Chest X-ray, PA view. Patient: 73 years old, sex M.
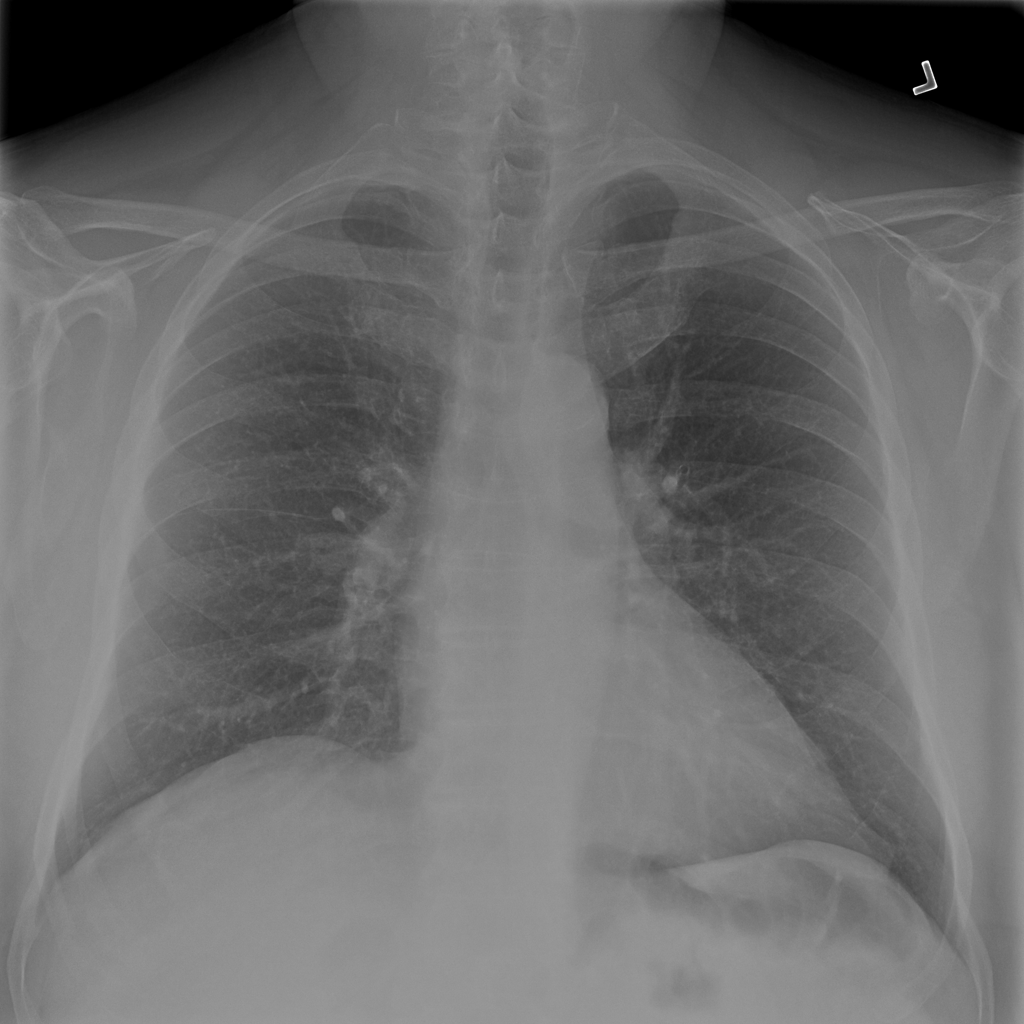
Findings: No Finding